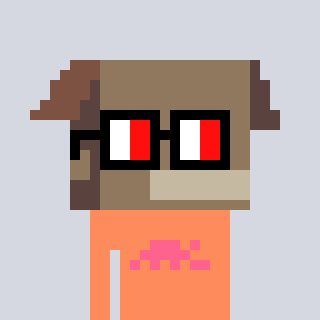
a pixel art character with square glasses with black frames and red eyes, a box-shaped head and a peachy-colored body on a cool background